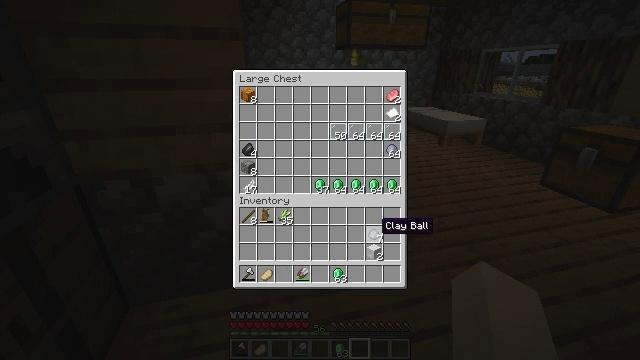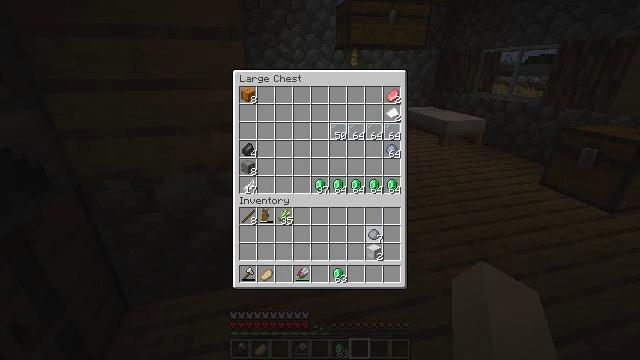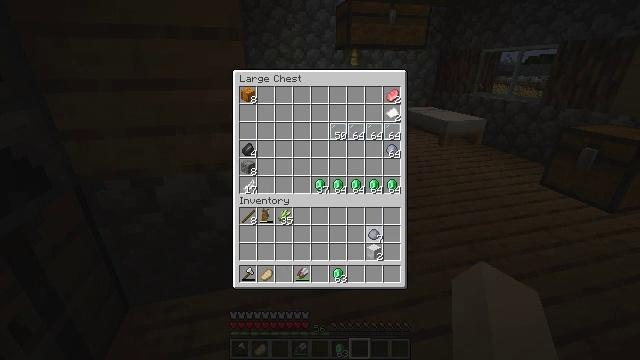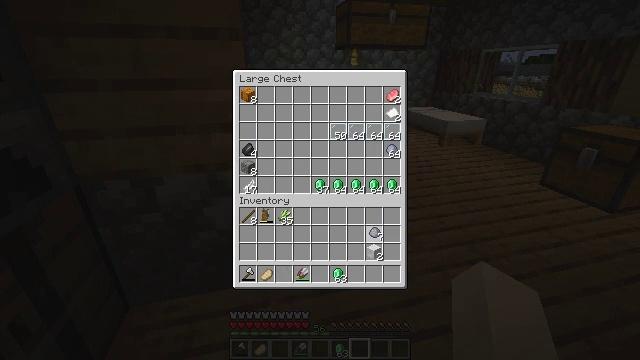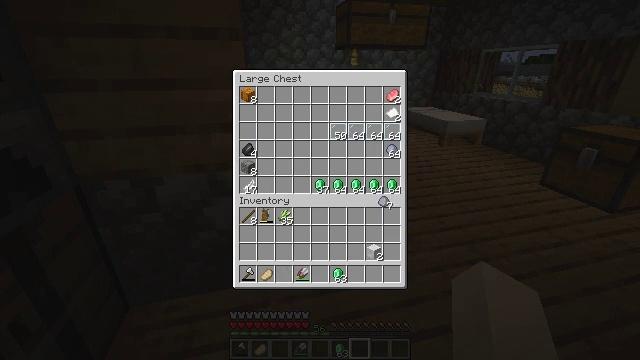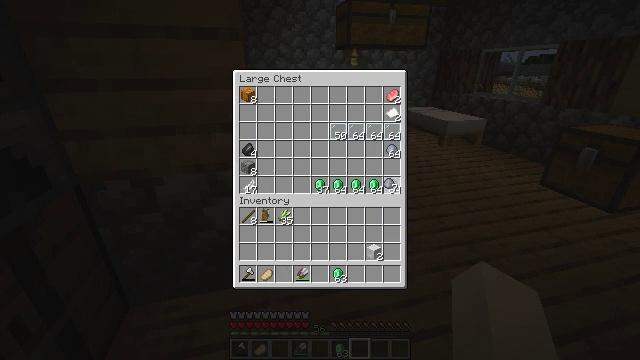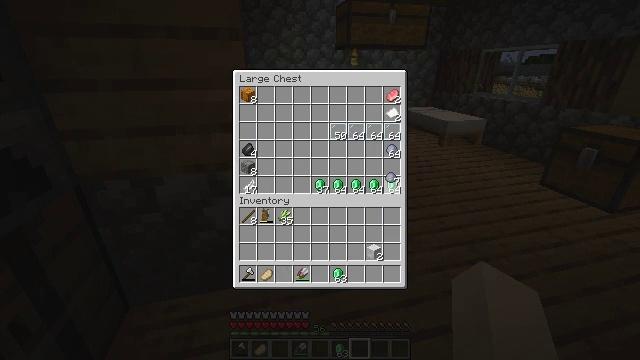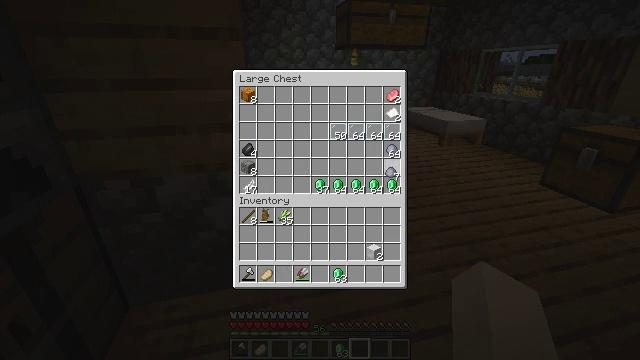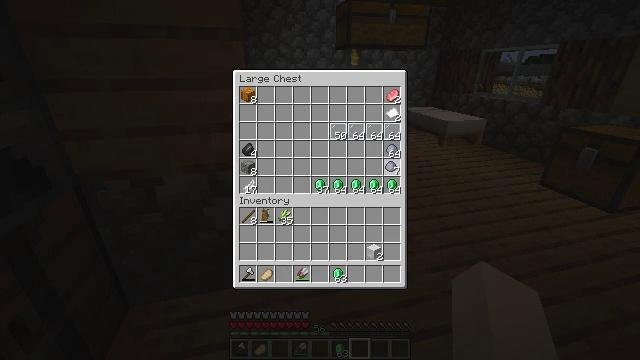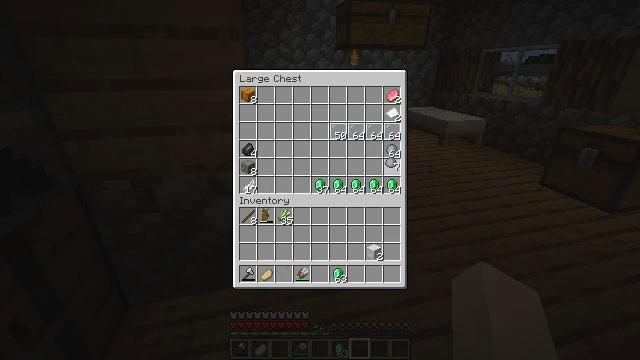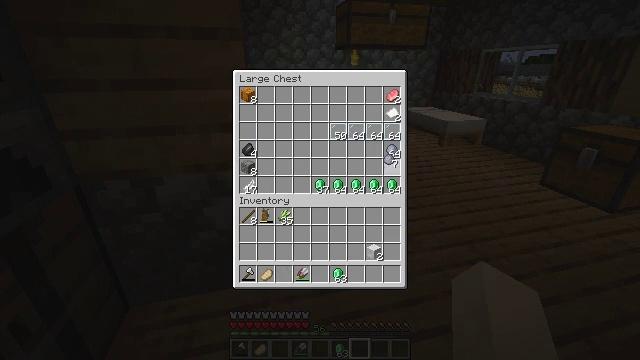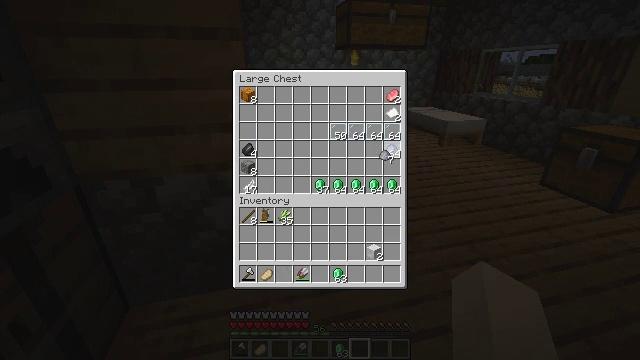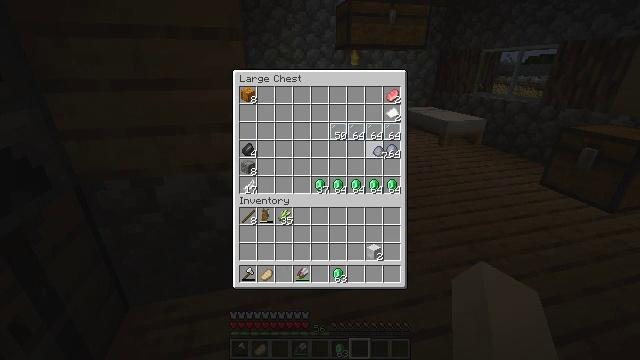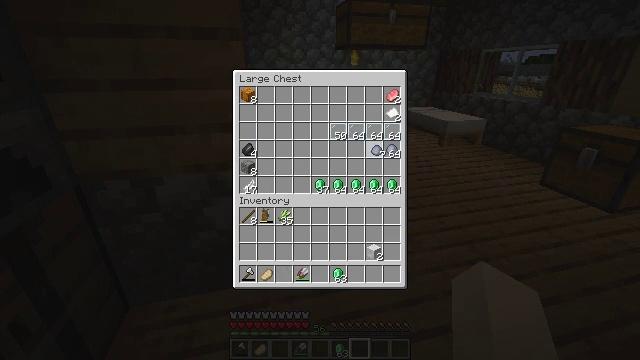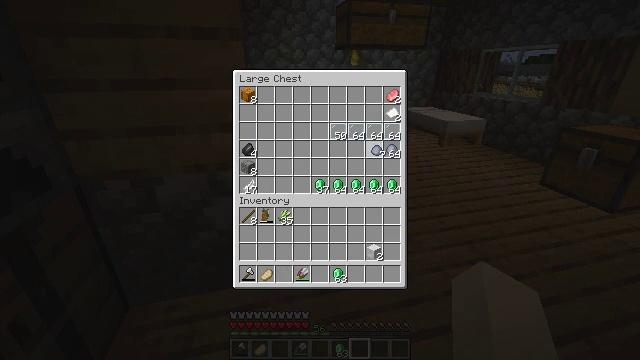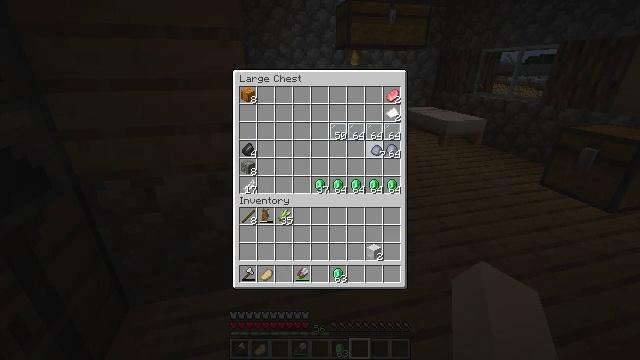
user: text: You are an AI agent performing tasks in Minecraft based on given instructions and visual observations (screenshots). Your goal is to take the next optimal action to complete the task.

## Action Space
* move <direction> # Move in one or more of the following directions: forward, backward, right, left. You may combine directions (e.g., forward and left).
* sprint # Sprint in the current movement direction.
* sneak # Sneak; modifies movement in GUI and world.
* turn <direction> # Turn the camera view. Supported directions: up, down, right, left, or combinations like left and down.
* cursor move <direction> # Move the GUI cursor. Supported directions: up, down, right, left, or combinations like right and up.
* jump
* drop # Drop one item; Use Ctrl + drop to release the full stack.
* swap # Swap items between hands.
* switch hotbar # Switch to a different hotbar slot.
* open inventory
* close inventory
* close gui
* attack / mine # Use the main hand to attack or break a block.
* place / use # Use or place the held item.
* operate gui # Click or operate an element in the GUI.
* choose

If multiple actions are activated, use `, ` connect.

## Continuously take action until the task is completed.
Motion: motion action
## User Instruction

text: Attack the clay block to obtain it.
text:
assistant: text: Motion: operate gui
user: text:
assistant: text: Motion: operate gui
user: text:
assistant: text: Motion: operate gui
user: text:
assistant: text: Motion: cursor move right and up
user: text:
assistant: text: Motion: cursor move up
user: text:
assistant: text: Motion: no_op
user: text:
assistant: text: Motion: no_op
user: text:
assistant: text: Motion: no_op
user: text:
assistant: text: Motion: no_op
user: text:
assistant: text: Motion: no_op
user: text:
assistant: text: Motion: no_op
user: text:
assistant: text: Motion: no_op
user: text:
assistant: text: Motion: no_op
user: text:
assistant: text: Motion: no_op
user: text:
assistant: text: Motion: operate gui
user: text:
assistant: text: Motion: operate gui
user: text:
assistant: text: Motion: operate gui
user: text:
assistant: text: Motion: no_op
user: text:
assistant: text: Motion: no_op
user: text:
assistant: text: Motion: no_op
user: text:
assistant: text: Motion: cursor move down
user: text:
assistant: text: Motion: cursor move left and down
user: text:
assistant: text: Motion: cursor move left and down
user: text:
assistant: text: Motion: cursor move left and down
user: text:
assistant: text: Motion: no_op
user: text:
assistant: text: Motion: no_op
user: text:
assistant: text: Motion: no_op
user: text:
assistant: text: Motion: no_op
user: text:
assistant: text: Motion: no_op
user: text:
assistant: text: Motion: operate gui